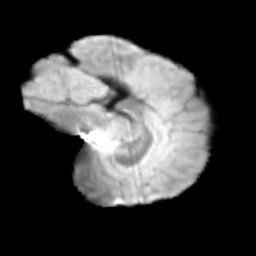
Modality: T2w
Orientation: sagittal
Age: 13
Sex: male
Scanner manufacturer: siemens
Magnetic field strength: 3 T
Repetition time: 3.8 s
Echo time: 0.07 s